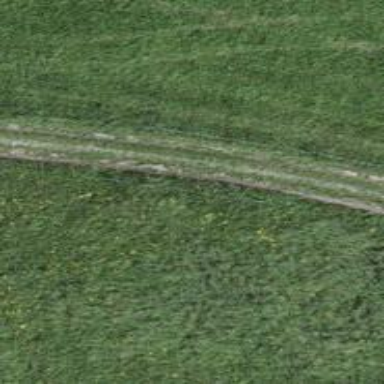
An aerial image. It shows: Track with very rough surface.